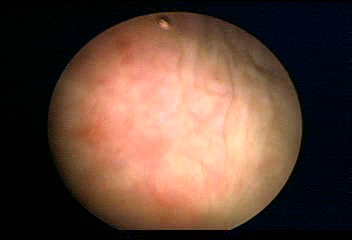
Modality: WLC
Class: Normal mucosa
Bladder cancer association: No